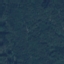
Land use / land cover: Forest